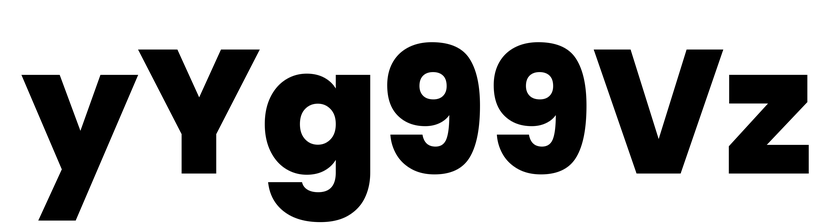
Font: Poppins-ExtraBold